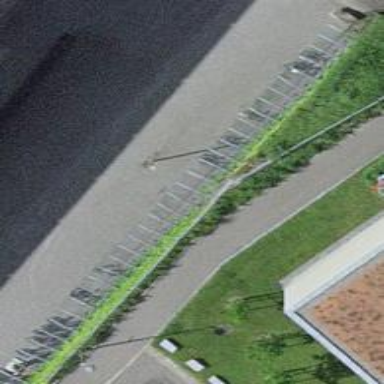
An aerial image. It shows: Bicycle parking area with wall loops for securing bikes.